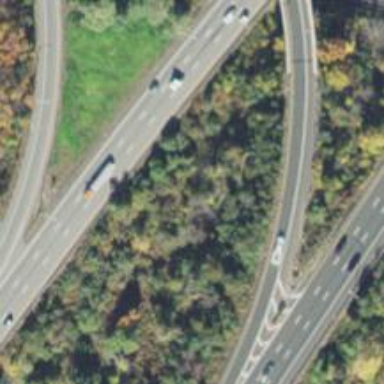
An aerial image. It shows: Motorway link.